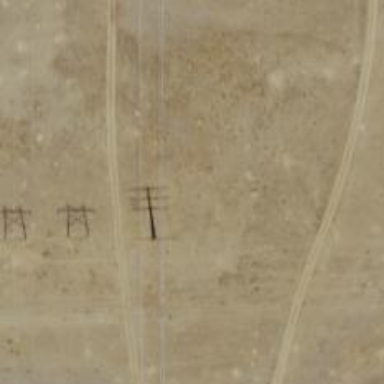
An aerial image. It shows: Power tower.